Field crop: tomato
Growth stage: 1
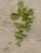
Species: portulaca